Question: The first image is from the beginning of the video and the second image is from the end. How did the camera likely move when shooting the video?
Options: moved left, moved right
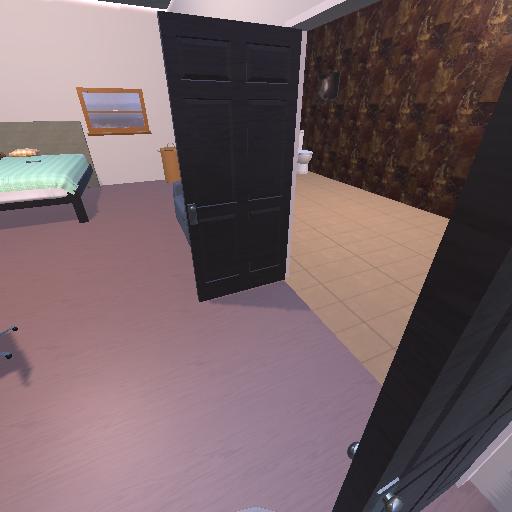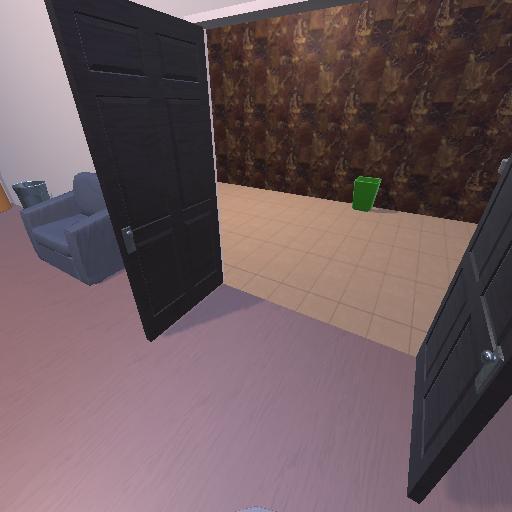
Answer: moved left